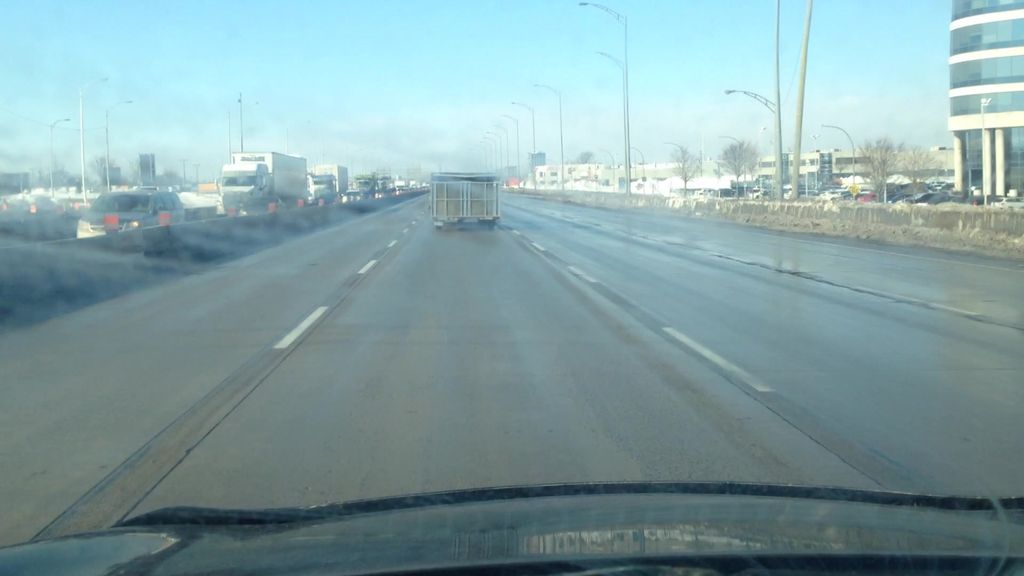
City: montreal